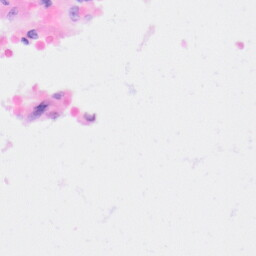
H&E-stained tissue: Kidney